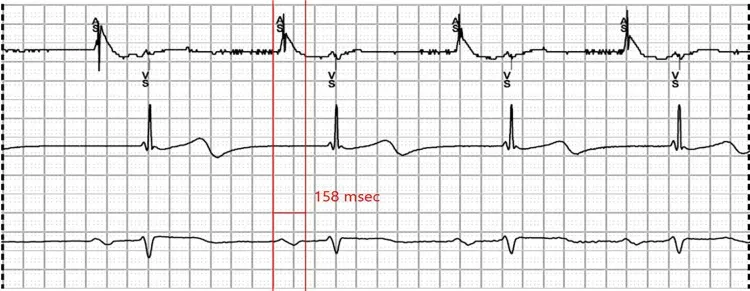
Representative tracings recorded at pacemaker implant. (A) Intrinsic sinus rhythm, P wave measuring 158 ms.
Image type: electrography (ekg)